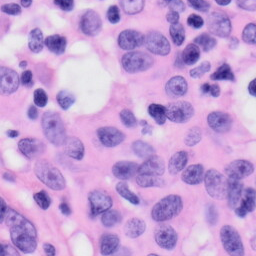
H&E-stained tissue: Skin